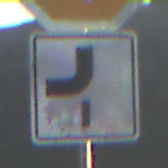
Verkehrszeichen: VerlaufVorfahrtsstrasse7
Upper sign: Stop
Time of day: SunriseSunset
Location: Outdoor (Nature)
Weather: PartlyCloudy
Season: Summer
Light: Natural